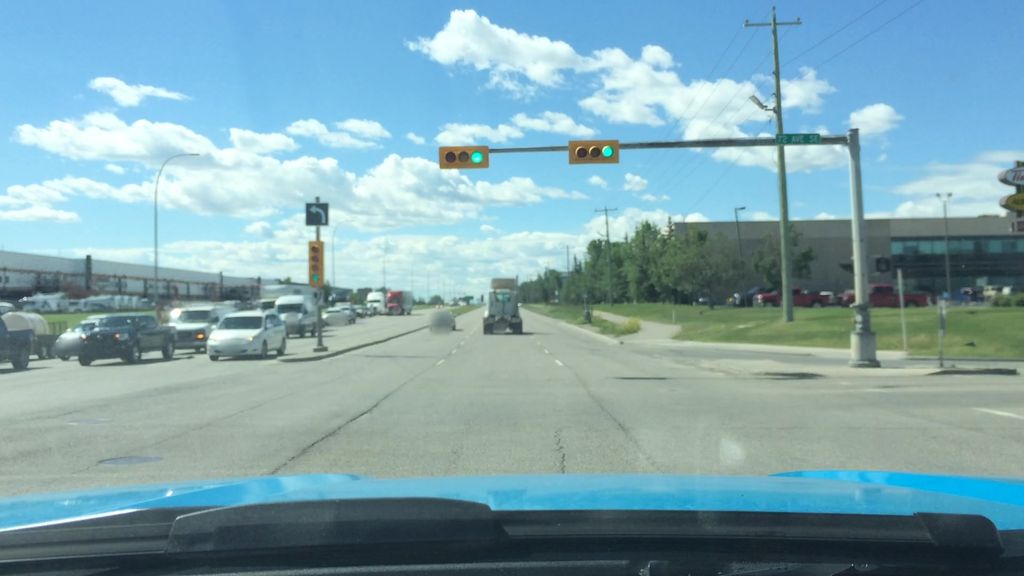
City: calgary